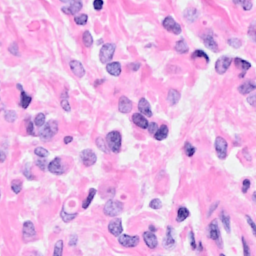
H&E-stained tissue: Breast